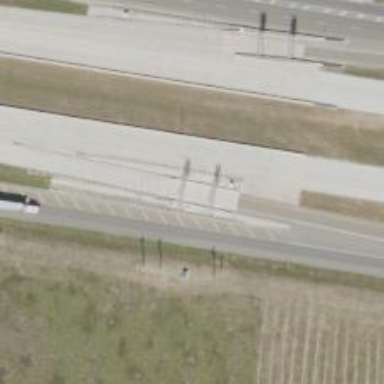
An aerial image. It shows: Toll gantry on the road.